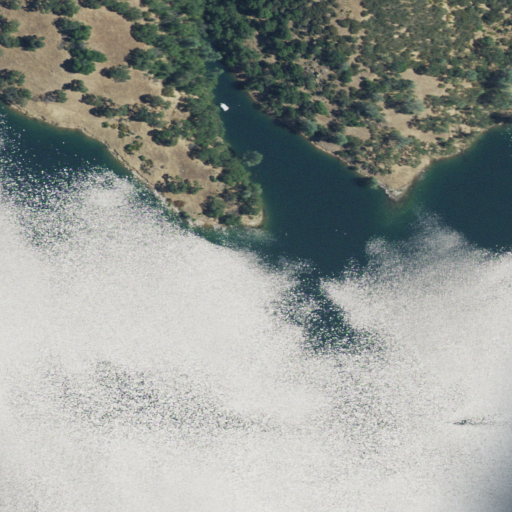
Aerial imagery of bar in California named French Bar containing open water, shrub, mixed forest, evergreen forest, deciduous forest, and grassland